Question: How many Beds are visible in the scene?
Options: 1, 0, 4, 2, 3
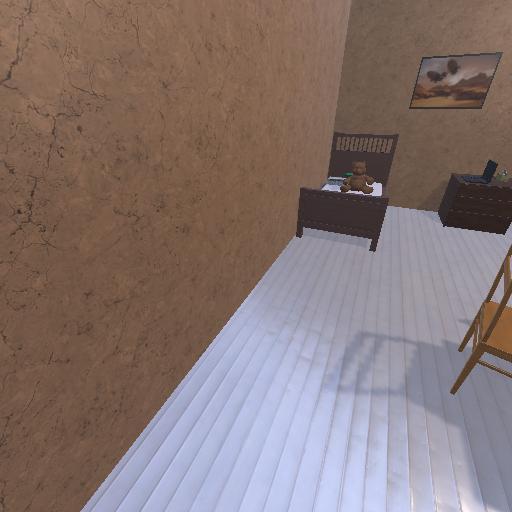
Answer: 1